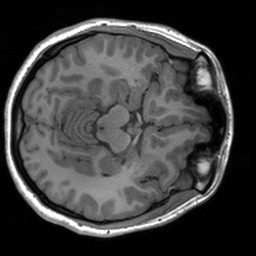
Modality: T1w
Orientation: axial
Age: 18
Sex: female
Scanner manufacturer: siemens
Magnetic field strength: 3 T
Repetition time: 1.9 s
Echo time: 0.00226 s